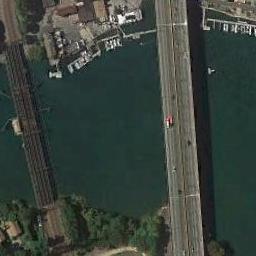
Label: bridge